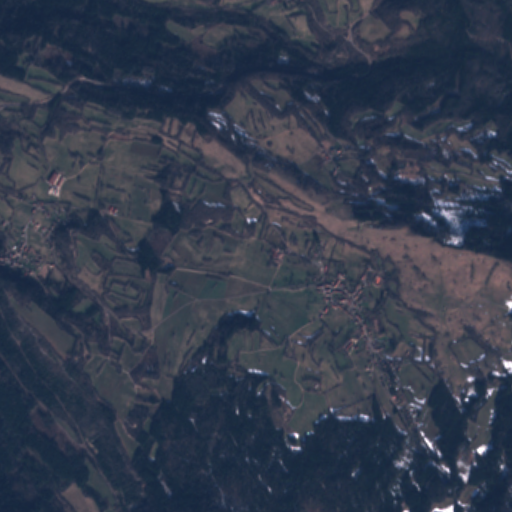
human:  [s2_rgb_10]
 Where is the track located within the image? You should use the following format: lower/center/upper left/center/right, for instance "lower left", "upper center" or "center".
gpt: There is no track in the image.